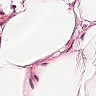
Metastatic tissue present: no